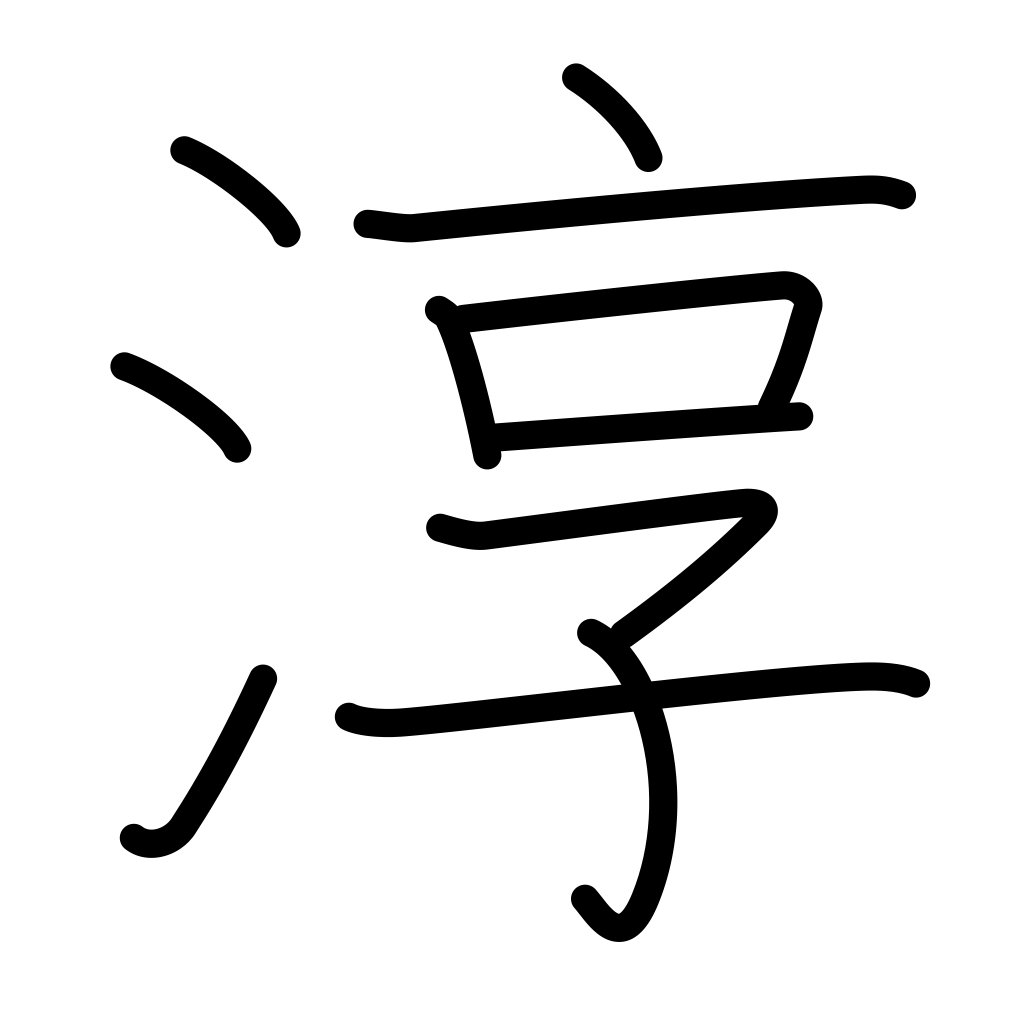
Meaning: pure